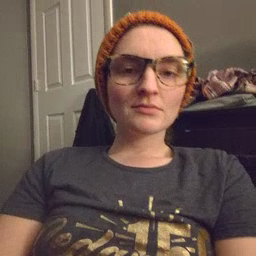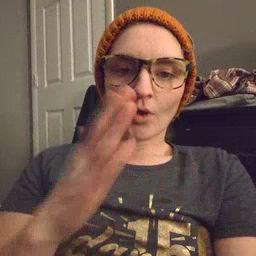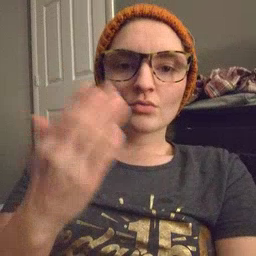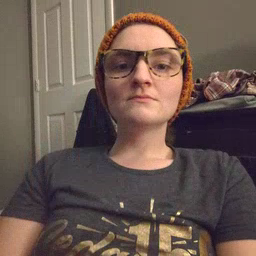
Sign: book